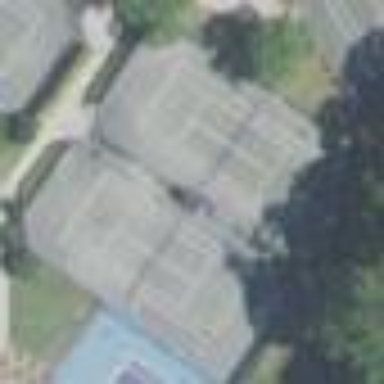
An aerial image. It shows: Tennis court on pitch designated for leisure land.